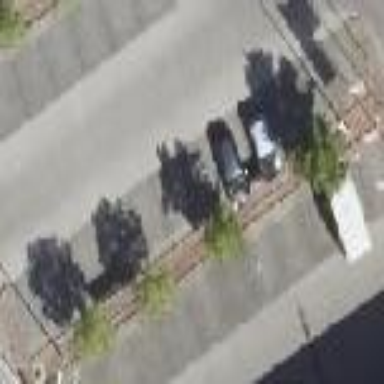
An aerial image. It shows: Parking space is available.